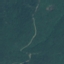
Land use / land cover class: Forest